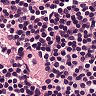
Metastatic tissue present: no